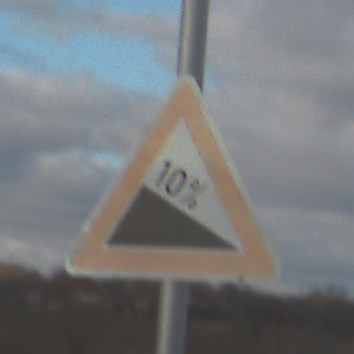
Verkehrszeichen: Gefaelle10
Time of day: SunriseSunset
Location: Outdoor (RoadRail)
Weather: PartlyCloudy
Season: NotSpecified
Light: Natural